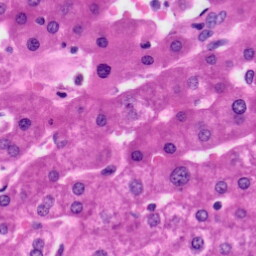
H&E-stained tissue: Liver